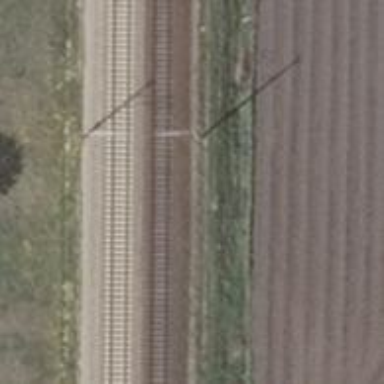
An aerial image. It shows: Railway milestone with catenary mast.